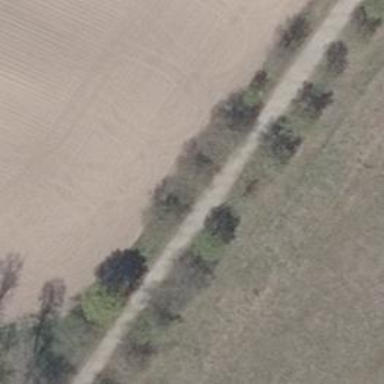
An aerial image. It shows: Deciduous broadleaved tree.